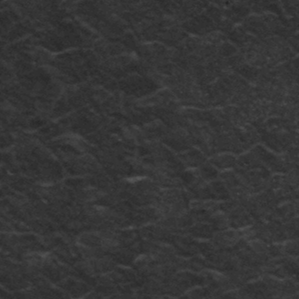
Label: frost